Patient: sex M, age 68
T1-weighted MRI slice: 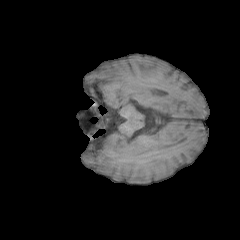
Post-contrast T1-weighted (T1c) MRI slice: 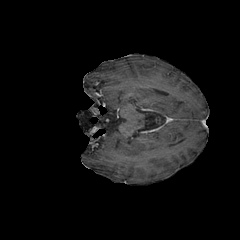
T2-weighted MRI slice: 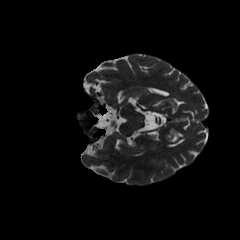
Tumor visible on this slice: no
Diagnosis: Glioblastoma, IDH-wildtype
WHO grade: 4